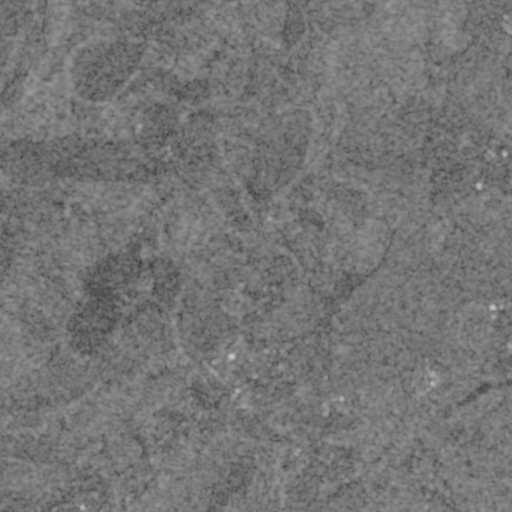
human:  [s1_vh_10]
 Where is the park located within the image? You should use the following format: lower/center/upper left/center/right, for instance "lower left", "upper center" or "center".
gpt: The park is located in the lower center of the image.
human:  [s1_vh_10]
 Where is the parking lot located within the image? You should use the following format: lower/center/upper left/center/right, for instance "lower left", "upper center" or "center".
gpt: The parking lot is located in the lower center of the image.
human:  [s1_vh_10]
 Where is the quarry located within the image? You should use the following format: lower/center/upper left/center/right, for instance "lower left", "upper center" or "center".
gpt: The quarry is located in the lower right of the image.
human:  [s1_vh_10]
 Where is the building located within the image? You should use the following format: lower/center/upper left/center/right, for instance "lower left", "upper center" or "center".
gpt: The building is located in the lower right of the image.
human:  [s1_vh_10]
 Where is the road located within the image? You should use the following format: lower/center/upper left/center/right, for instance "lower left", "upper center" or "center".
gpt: There is no road in the image.

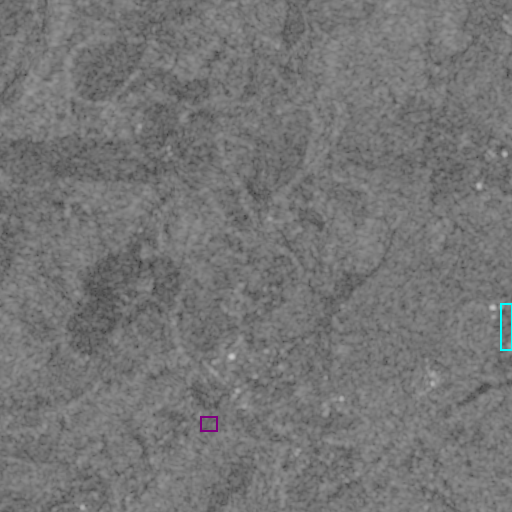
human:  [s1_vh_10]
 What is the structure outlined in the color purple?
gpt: The structure outlined in purple is a park.
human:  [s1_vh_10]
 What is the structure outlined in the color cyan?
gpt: The structure outlined in cyan is a quarry.
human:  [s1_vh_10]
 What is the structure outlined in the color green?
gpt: There is no green outline.